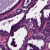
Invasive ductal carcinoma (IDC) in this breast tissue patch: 0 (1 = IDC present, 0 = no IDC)